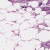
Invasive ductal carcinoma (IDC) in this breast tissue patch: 1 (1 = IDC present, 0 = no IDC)